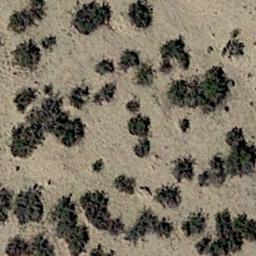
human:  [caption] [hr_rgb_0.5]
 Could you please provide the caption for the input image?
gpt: Chaparral is evenly distributed on the sand .

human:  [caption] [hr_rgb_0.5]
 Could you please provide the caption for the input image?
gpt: Some green chaparrals grow on the wasteland .

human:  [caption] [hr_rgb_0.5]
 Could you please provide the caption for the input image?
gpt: There are about a hundred trees in this desert .

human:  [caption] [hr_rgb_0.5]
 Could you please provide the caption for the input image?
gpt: The chaparral is on the yellow desert .

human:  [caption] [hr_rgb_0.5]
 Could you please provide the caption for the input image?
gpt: The plants in the chaparral are not evenly distributed .